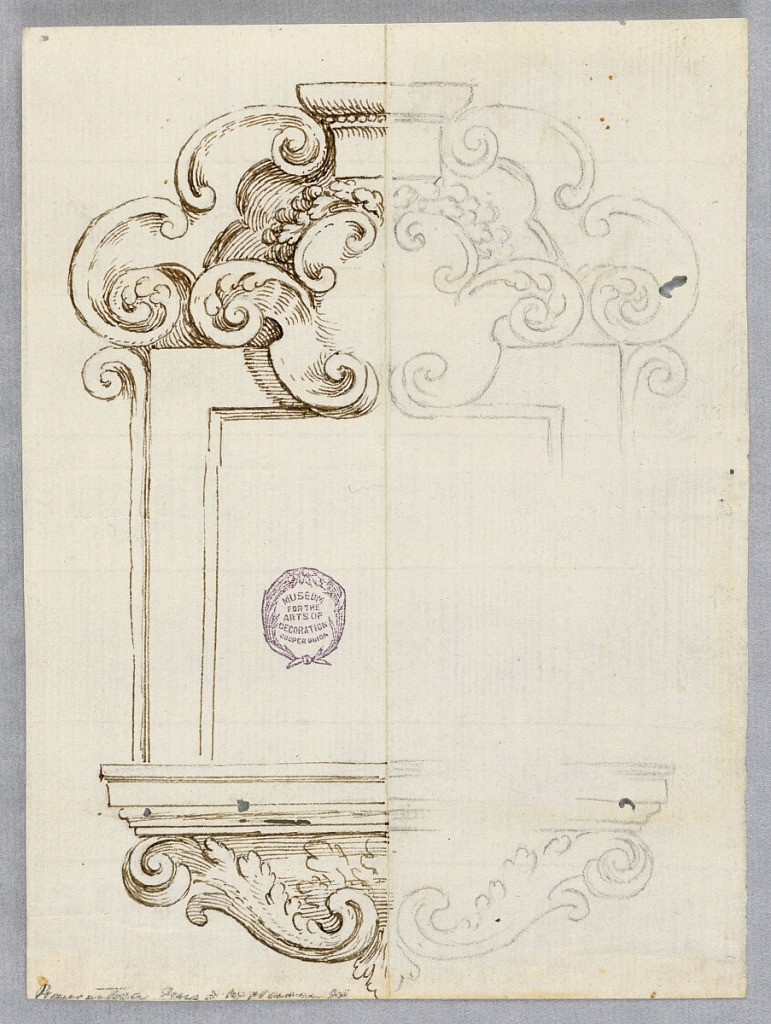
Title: Design for a Frame
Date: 1680–1720
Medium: Pen and brown ink, traces of graphite on off-white laid paper
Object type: Drawing
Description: The right half in graphite, the left in ink. Strait sides with scrolls above and acanthus leaves below.